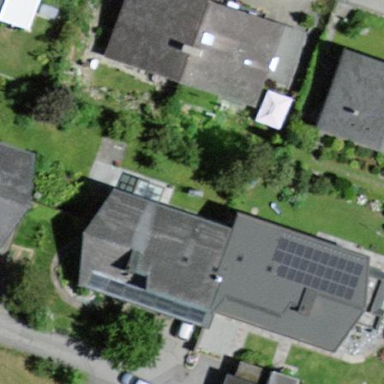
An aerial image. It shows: Residential building.